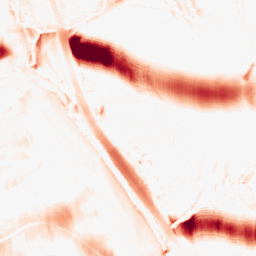
Category: morphological
Decomposition family: morphological_ellipse
Decomposition parameters: operation: opening
width: 50
height: 20
Upsampling method: linear_exact
Upsampling parameters: scale: 4
Upsampling scale: 4